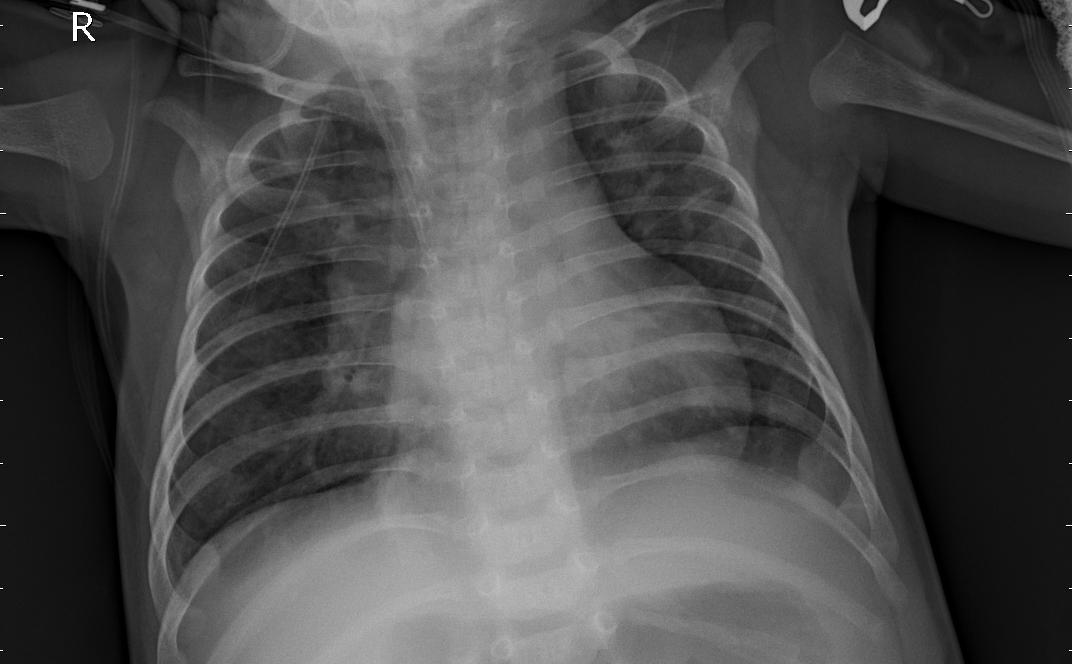
Diagnosis: PNEUMONIA